Aerial crown-view tile of a tropical tree (Barro Colorado Island, Panama), acquired 20250818:
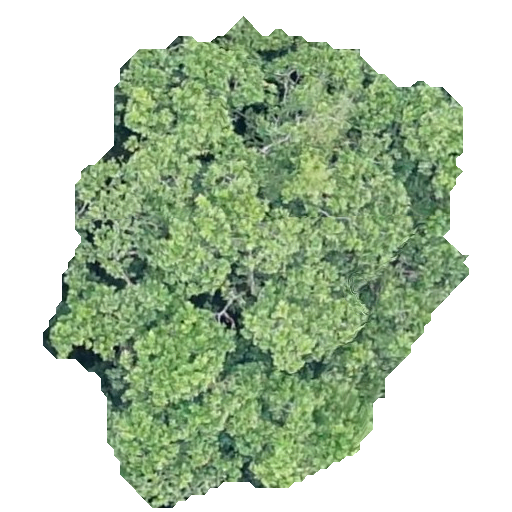
Species: Anacardium excelsum
GBIF accepted scientific name: Anacardium excelsum
Crown area: 206.585 m²